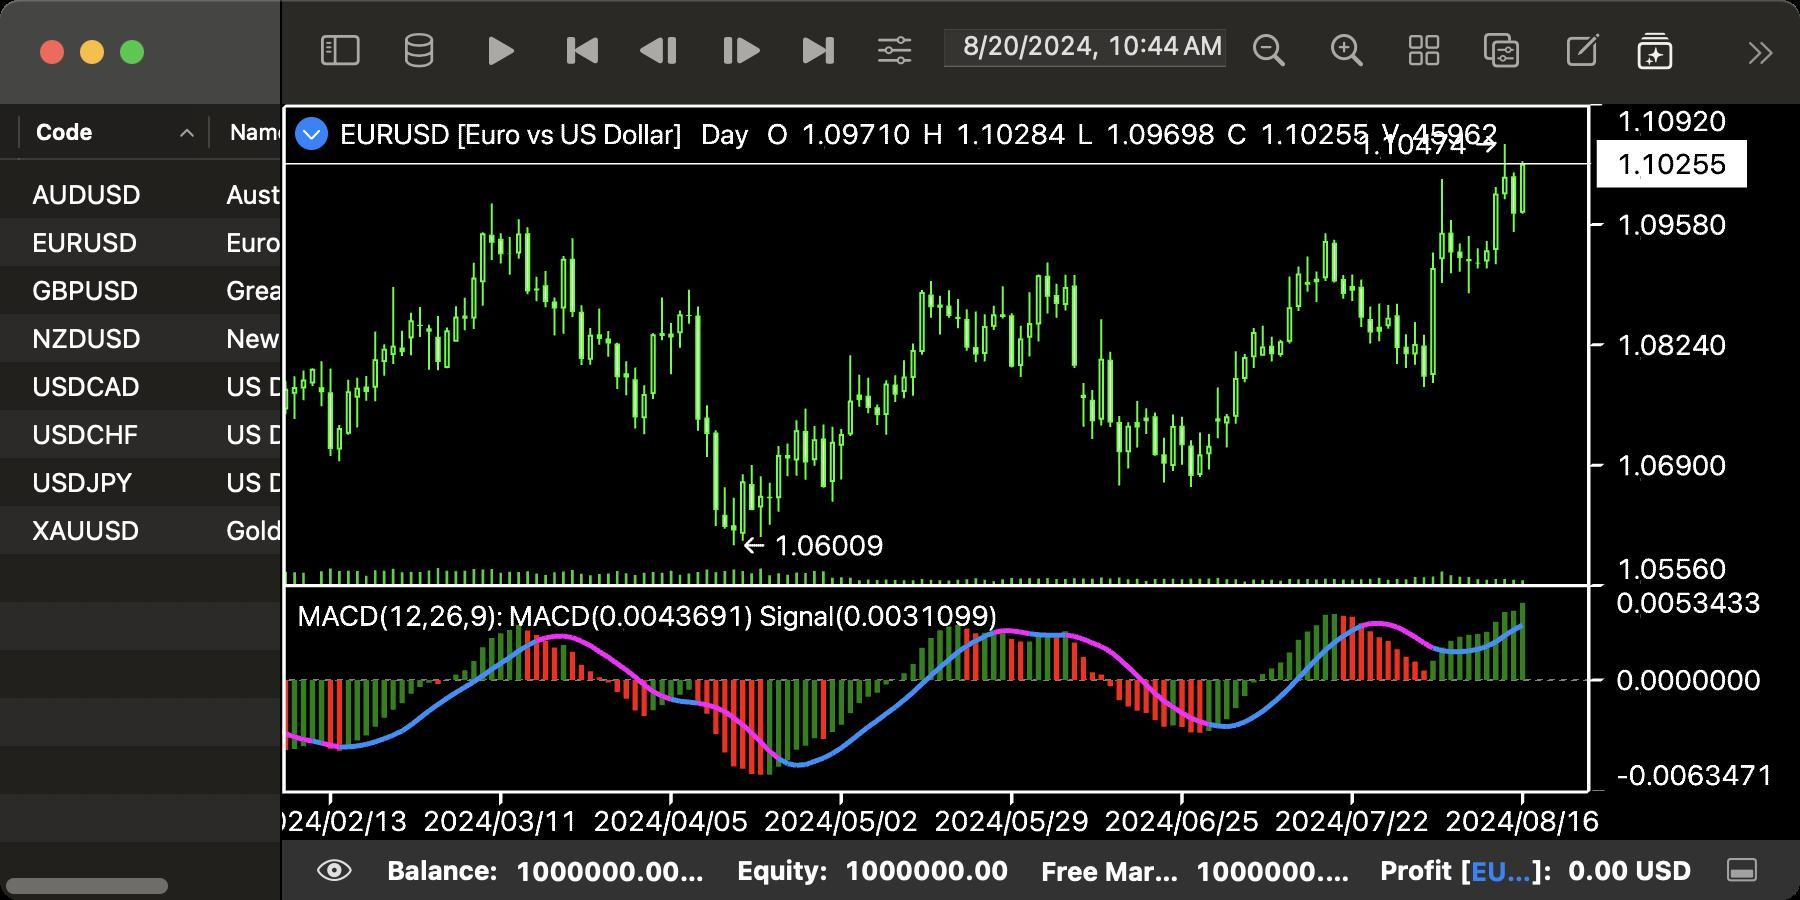
Accessibility tree:
{"name": "EURUSD", "role": "AXWindow", "description": null, "role_description": "standard window", "value": null, "position": "414.00;310.00", "size": "900;450", "children": [{"name": null, "role": "AXGroup", "description": null, "role_description": "group", "value": null, "position": "0.00;0.00", "size": "900;450", "children": [{"name": null, "role": "AXSplitGroup", "description": null, "role_description": "split group", "value": null, "position": "0.00;0.00", "size": "900;450", "children": [{"name": null, "role": "AXGroup", "description": null, "role_description": "group", "value": null, "position": "0.00;0.00", "size": "140;450", "children": [{"name": null, "role": "AXScrollArea", "description": null, "role_description": "scroll area", "value": null, "position": "0.00;52.00", "size": "140;398", "children": [{"name": null, "role": "AXOutline", "description": null, "role_description": "outline", "value": null, "position": "0.00;52.00", "size": "140;398", "children": [{"name": null, "role": "AXRow", "description": null, "role_description": "outline row", "value": null, "position": "0.00;85.00", "size": "229;24", "children": [{"name": null, "role": "AXCell", "description": null, "role_description": "cell", "value": null, "position": "16.00;85.00", "size": "80;24", "children": [{"name": null, "role": "AXGroup", "description": null, "role_description": "group", "value": null, "position": "16.00;85.00", "size": "80;24", "children": [{"name": null, "role": "AXStaticText", "description": null, "role_description": "text", "value": "AUDUSD", "position": "16.00;89.00", "size": "80;16", "children": []}]}]}, {"name": null, "role": "AXCell", "description": null, "role_description": "cell", "value": null, "position": "113.00;85.00", "size": "100;24", "children": [{"name": null, "role": "AXGroup", "description": null, "role_description": "group", "value": null, "position": "113.00;85.00", "size": "100;24", "children": [{"name": null, "role": "AXStaticText", "description": null, "role_description": "text", "value": "Australian Dollar vs US Dollar", "position": "113.00;89.00", "size": "100;16", "children": []}]}]}]}, {"name": null, "role": "AXRow", "description": null, "role_description": "outline row", "value": null, "position": "0.00;109.00", "size": "229;24", "children": [{"name": null, "role": "AXCell", "description": null, "role_description": "cell", "value": null, "position": "16.00;109.00", "size": "80;24", "children": [{"name": null, "role": "AXGroup", "description": null, "role_description": "group", "value": null, "position": "16.00;109.00", "size": "80;24", "children": [{"name": null, "role": "AXStaticText", "description": null, "role_description": "text", "value": "EURUSD", "position": "16.00;113.00", "size": "80;16", "children": []}]}]}, {"name": null, "role": "AXCell", "description": null, "role_description": "cell", "value": null, "position": "113.00;109.00", "size": "100;24", "children": [{"name": null, "role": "AXGroup", "description": null, "role_description": "group", "value": null, "position": "113.00;109.00", "size": "100;24", "children": [{"name": null, "role": "AXStaticText", "description": null, "role_description": "text", "value": "Euro vs US Dollar", "position": "113.00;113.00", "size": "100;16", "children": []}]}]}]}, {"name": null, "role": "AXRow", "description": null, "role_description": "outline row", "value": null, "position": "0.00;133.00", "size": "229;24", "children": [{"name": null, "role": "AXCell", "description": null, "role_description": "cell", "value": null, "position": "16.00;133.00", "size": "80;24", "children": [{"name": null, "role": "AXGroup", "description": null, "role_description": "group", "value": null, "position": "16.00;133.00", "size": "80;24", "children": [{"name": null, "role": "AXStaticText", "description": null, "role_description": "text", "value": "GBPUSD", "position": "16.00;137.00", "size": "80;16", "children": []}]}]}, {"name": null, "role": "AXCell", "description": null, "role_description": "cell", "value": null, "position": "113.00;133.00", "size": "100;24", "children": [{"name": null, "role": "AXGroup", "description": null, "role_description": "group", "value": null, "position": "113.00;133.00", "size": "100;24", "children": [{"name": null, "role": "AXStaticText", "description": null, "role_description": "text", "value": "Great Britain Pound vs US Dollar", "position": "113.00;137.00", "size": "100;16", "children": []}]}]}]}, {"name": null, "role": "AXRow", "description": null, "role_description": "outline row", "value": null, "position": "0.00;157.00", "size": "229;24", "children": [{"name": null, "role": "AXCell", "description": null, "role_description": "cell", "value": null, "position": "16.00;157.00", "size": "80;24", "children": [{"name": null, "role": "AXGroup", "description": null, "role_description": "group", "value": null, "position": "16.00;157.00", "size": "80;24", "children": [{"name": null, "role": "AXStaticText", "description": null, "role_description": "text", "value": "NZDUSD", "position": "16.00;161.00", "size": "80;16", "children": []}]}]}, {"name": null, "role": "AXCell", "description": null, "role_description": "cell", "value": null, "position": "113.00;157.00", "size": "100;24", "children": [{"name": null, "role": "AXGroup", "description": null, "role_description": "group", "value": null, "position": "113.00;157.00", "size": "100;24", "children": [{"name": null, "role": "AXStaticText", "description": null, "role_description": "text", "value": "New Zealand Dollar vs US Dollar", "position": "113.00;161.00", "size": "100;16", "children": []}]}]}]}, {"name": null, "role": "AXRow", "description": null, "role_description": "outline row", "value": null, "position": "0.00;181.00", "size": "229;24", "children": [{"name": null, "role": "AXCell", "description": null, "role_description": "cell", "value": null, "position": "16.00;181.00", "size": "80;24", "children": [{"name": null, "role": "AXGroup", "description": null, "role_description": "group", "value": null, "position": "16.00;181.00", "size": "80;24", "children": [{"name": null, "role": "AXStaticText", "description": null, "role_description": "text", "value": "USDCAD", "position": "16.00;185.00", "size": "80;16", "children": []}]}]}, {"name": null, "role": "AXCell", "description": null, "role_description": "cell", "value": null, "position": "113.00;181.00", "size": "100;24", "children": [{"name": null, "role": "AXGroup", "description": null, "role_description": "group", "value": null, "position": "113.00;181.00", "size": "100;24", "children": [{"name": null, "role": "AXStaticText", "description": null, "role_description": "text", "value": "US Dollar vs Canadian Dollar", "position": "113.00;185.00", "size": "100;16", "children": []}]}]}]}, {"name": null, "role": "AXRow", "description": null, "role_description": "outline row", "value": null, "position": "0.00;205.00", "size": "229;24", "children": [{"name": null, "role": "AXCell", "description": null, "role_description": "cell", "value": null, "position": "16.00;205.00", "size": "80;24", "children": [{"name": null, "role": "AXGroup", "description": null, "role_description": "group", "value": null, "position": "16.00;205.00", "size": "80;24", "children": [{"name": null, "role": "AXStaticText", "description": null, "role_description": "text", "value": "USDCHF", "position": "16.00;209.00", "size": "80;16", "children": []}]}]}, {"name": null, "role": "AXCell", "description": null, "role_description": "cell", "value": null, "position": "113.00;205.00", "size": "100;24", "children": [{"name": null, "role": "AXGroup", "description": null, "role_description": "group", "value": null, "position": "113.00;205.00", "size": "100;24", "children": [{"name": null, "role": "AXStaticText", "description": null, "role_description": "text", "value": "US Dollar vs Swiss Franc", "position": "113.00;209.00", "size": "100;16", "children": []}]}]}]}, {"name": null, "role": "AXRow", "description": null, "role_description": "outline row", "value": null, "position": "0.00;229.00", "size": "229;24", "children": [{"name": null, "role": "AXCell", "description": null, "role_description": "cell", "value": null, "position": "16.00;229.00", "size": "80;24", "children": [{"name": null, "role": "AXGroup", "description": null, "role_description": "group", "value": null, "position": "16.00;229.00", "size": "80;24", "children": [{"name": null, "role": "AXStaticText", "description": null, "role_description": "text", "value": "USDJPY", "position": "16.00;233.00", "size": "80;16", "children": []}]}]}, {"name": null, "role": "AXCell", "description": null, "role_description": "cell", "value": null, "position": "113.00;229.00", "size": "100;24", "children": [{"name": null, "role": "AXGroup", "description": null, "role_description": "group", "value": null, "position": "113.00;229.00", "size": "100;24", "children": [{"name": null, "role": "AXStaticText", "description": null, "role_description": "text", "value": "US Dollar vs Japanese Yen", "position": "113.00;233.00", "size": "100;16", "children": []}]}]}]}, {"name": null, "role": "AXRow", "description": null, "role_description": "outline row", "value": null, "position": "0.00;253.00", "size": "229;24", "children": [{"name": null, "role": "AXCell", "description": null, "role_description": "cell", "value": null, "position": "16.00;253.00", "size": "80;24", "children": [{"name": null, "role": "AXGroup", "description": null, "role_description": "group", "value": null, "position": "16.00;253.00", "size": "80;24", "children": [{"name": null, "role": "AXStaticText", "description": null, "role_description": "text", "value": "XAUUSD", "position": "16.00;257.00", "size": "80;16", "children": []}]}]}, {"name": null, "role": "AXCell", "description": null, "role_description": "cell", "value": null, "position": "113.00;253.00", "size": "100;24", "children": [{"name": null, "role": "AXGroup", "description": null, "role_description": "group", "value": null, "position": "113.00;253.00", "size": "100;24", "children": [{"name": null, "role": "AXStaticText", "description": null, "role_description": "text", "value": "Gold (Spot)", "position": "113.00;257.00", "size": "100;16", "children": []}]}]}]}, {"name": null, "role": "AXColumn", "description": null, "role_description": "column", "value": null, "position": "10.00;80.00", "size": "95;355", "children": []}, {"name": null, "role": "AXColumn", "description": null, "role_description": "column", "value": null, "position": "105.00;80.00", "size": "114;355", "children": []}, {"name": null, "role": "AXGroup", "description": null, "role_description": "group", "value": null, "position": "0.00;52.00", "size": "229;28", "children": [{"name": "Code", "role": "AXButton", "description": null, "role_description": "sort button", "value": null, "position": "10.00;52.00", "size": "95;28", "children": []}, {"name": "Name", "role": "AXButton", "description": null, "role_description": "sort button", "value": null, "position": "105.00;52.00", "size": "114;28", "children": []}]}]}, {"name": null, "role": "AXScrollBar", "description": null, "role_description": "scroll bar", "value": 0.0, "position": "0.00;435.00", "size": "140;15", "children": [{"name": null, "role": "AXValueIndicator", "description": null, "role_description": "value indicator", "value": 0.0, "position": "2.00;435.00", "size": "83;15", "children": []}, {"name": null, "role": "AXButton", "description": null, "role_description": "increment arrow button", "value": null, "position": "0.00;435.00", "size": "0;0", "children": []}, {"name": null, "role": "AXButton", "description": null, "role_description": "decrement arrow button", "value": null, "position": "0.00;435.00", "size": "0;0", "children": []}, {"name": null, "role": "AXButton", "description": null, "role_description": "increment page button", "value": null, "position": "85.50;435.00", "size": "54;15", "children": []}, {"name": null, "role": "AXButton", "description": null, "role_description": "decrement page button", "value": null, "position": "0.00;435.00", "size": "2;15", "children": []}]}]}]}, {"name": null, "role": "AXSplitter", "description": null, "role_description": "splitter", "value": 140.0, "position": "140.00;52.00", "size": "1;398", "children": []}, {"name": null, "role": "AXGroup", "description": null, "role_description": "group", "value": null, "position": "141.00;0.00", "size": "759;450", "children": [{"name": "", "role": "AXButton", "description": "A multiply symbol inside a filled circle.", "role_description": "button", "value": null, "position": "146.00;51.00", "size": "20;31", "children": []}, {"name": null, "role": "AXButton", "description": "Show", "role_description": "button", "value": null, "position": "158.50;429.50", "size": "18;11", "children": []}, {"name": null, "role": "AXStaticText", "description": null, "role_description": "text", "value": "Balance:", "position": "193.50;427.00", "size": "56;16", "children": []}, {"name": null, "role": "AXStaticText", "description": null, "role_description": "text", "value": "1000000.00 USD", "position": "257.50;427.25", "size": "95;16", "children": []}, {"name": null, "role": "AXStaticText", "description": null, "role_description": "text", "value": "Equity:", "position": "368.50;427.00", "size": "46;16", "children": []}, {"name": null, "role": "AXStaticText", "description": null, "role_description": "text", "value": "1000000.00", "position": "422.00;427.00", "size": "82;16", "children": []}, {"name": null, "role": "AXStaticText", "description": null, "role_description": "text", "value": "Free Margin:", "position": "520.50;427.25", "size": "69;16", "children": []}, {"name": null, "role": "AXStaticText", "description": null, "role_description": "text", "value": "1000000.00", "position": "597.50;427.25", "size": "78;16", "children": []}, {"name": null, "role": "AXStaticText", "description": null, "role_description": "text", "value": "Profit", "position": "690.00;427.00", "size": "36;16", "children": []}, {"name": null, "role": "AXStaticText", "description": null, "role_description": "text", "value": " [", "position": "726.50;427.00", "size": "9;16", "children": []}, {"name": null, "role": "AXStaticText", "description": null, "role_description": "text", "value": "EURUSD", "position": "735.50;427.25", "size": "30;16", "children": []}, {"name": null, "role": "AXStaticText", "description": null, "role_description": "text", "value": "]", "position": "766.00;427.00", "size": "6;16", "children": []}, {"name": null, "role": "AXStaticText", "description": null, "role_description": "text", "value": ":", "position": "771.50;427.00", "size": "4;16", "children": []}, {"name": null, "role": "AXStaticText", "description": null, "role_description": "text", "value": "0.00 USD", "position": "784.00;427.00", "size": "62;16", "children": []}, {"name": null, "role": "AXButton", "description": "rectangle.bottomhalf.inset.filled", "role_description": "button", "value": null, "position": "863.50;429.00", "size": "15;12", "children": []}]}]}]}, {"name": null, "role": "AXToolbar", "description": null, "role_description": "toolbar", "value": null, "position": "0.00;0.00", "size": "900;52", "children": [{"name": null, "role": "AXButton", "description": "Sidebar", "role_description": "button", "value": null, "position": "149.00;0.00", "size": "42;52", "children": [{"name": null, "role": "AXButton", "description": "Sidebar", "role_description": "button", "value": null, "position": "158.50;14.00", "size": "24;18", "children": []}]}, {"name": null, "role": "AXButton", "description": "Data center", "role_description": "button", "value": null, "position": "191.00;0.00", "size": "37;52", "children": [{"name": null, "role": "AXButton", "description": "Data center", "role_description": "button", "value": null, "position": "200.50;14.00", "size": "18;20", "children": []}]}, {"name": null, "role": "AXGroup", "description": null, "role_description": "group", "value": null, "position": "228.00;0.00", "size": "44;52", "children": [{"name": "", "role": "AXCheckBox", "description": "play", "role_description": "toggle button", "value": 0, "position": "232.00;12.00", "size": "36;28", "children": []}]}, {"name": null, "role": "AXButton", "description": "Backward to Begin", "role_description": "button", "value": null, "position": "272.00;0.00", "size": "38;52", "children": [{"name": null, "role": "AXButton", "description": "Backward to Begin", "role_description": "button", "value": null, "position": "281.50;14.00", "size": "20;16", "children": []}]}, {"name": null, "role": "AXButton", "description": "Backward", "role_description": "button", "value": null, "position": "310.00;0.00", "size": "40;52", "children": [{"name": null, "role": "AXButton", "description": "Backward", "role_description": "button", "value": null, "position": "319.00;14.00", "size": "22;16", "children": []}]}, {"name": null, "role": "AXButton", "description": "Forward", "role_description": "button", "value": null, "position": "350.00;0.00", "size": "40;52", "children": [{"name": null, "role": "AXButton", "description": "Forward", "role_description": "button", "value": null, "position": "359.00;14.00", "size": "22;16", "children": []}]}, {"name": null, "role": "AXButton", "description": "Forward to End", "role_description": "button", "value": null, "position": "390.00;0.00", "size": "38;52", "children": [{"name": null, "role": "AXButton", "description": "Forward to End", "role_description": "button", "value": null, "position": "399.50;14.00", "size": "20;16", "children": []}]}, {"name": null, "role": "AXButton", "description": "Play Settings", "role_description": "button", "value": null, "position": "428.00;0.00", "size": "39;52", "children": [{"name": null, "role": "AXButton", "description": "Play Settings", "role_description": "button", "value": null, "position": "437.00;14.00", "size": "21;18", "children": []}]}, {"name": null, "role": "AXGroup", "description": null, "role_description": "group", "value": null, "position": "467.00;0.00", "size": "148;52", "children": [{"name": null, "role": "AXDateTimeArea", "description": null, "role_description": "date time area", "value": "2024-08-20 10:44:12 +0000", "position": "471.00;17.50", "size": "140;17", "children": [{"name": null, "role": "AXIncrementor", "description": null, "role_description": "stepper", "value": 0.5, "position": "614.00;24.00", "size": "0;0", "children": [{"name": null, "role": "AXButton", "description": null, "role_description": "increment arrow button", "value": null, "position": "614.00;24.00", "size": "0;0", "children": []}, {"name": null, "role": "AXButton", "description": null, "role_description": "decrement arrow button", "value": null, "position": "614.00;24.00", "size": "0;0", "children": []}]}]}]}, {"name": null, "role": "AXButton", "description": "Zoom out", "role_description": "button", "value": null, "position": "615.00;0.00", "size": "39;52", "children": [{"name": null, "role": "AXButton", "description": "Zoom out", "role_description": "button", "value": null, "position": "624.50;14.00", "size": "20;20", "children": []}]}, {"name": null, "role": "AXButton", "description": "Zoom in", "role_description": "button", "value": null, "position": "654.00;0.00", "size": "39;52", "children": [{"name": null, "role": "AXButton", "description": "Zoom in", "role_description": "button", "value": null, "position": "663.50;14.00", "size": "20;20", "children": []}]}, {"name": null, "role": "AXButton", "description": "Layout", "role_description": "button", "value": null, "position": "693.00;0.00", "size": "38;52", "children": [{"name": null, "role": "AXButton", "description": "Layout", "role_description": "button", "value": null, "position": "702.50;14.00", "size": "20;18", "children": []}]}, {"name": null, "role": "AXButton", "description": "Trade Order Setting", "role_description": "button", "value": null, "position": "731.00;0.00", "size": "40;52", "children": [{"name": null, "role": "AXButton", "description": "Trade Order Setting", "role_description": "button", "value": null, "position": "740.00;14.00", "size": "22;20", "children": []}]}, {"name": null, "role": "AXButton", "description": "Show/Hide Drawing Toolbar", "role_description": "button", "value": null, "position": "771.00;0.00", "size": "39;52", "children": [{"name": null, "role": "AXButton", "description": "Show/Hide Drawing Toolbar", "role_description": "button", "value": null, "position": "780.50;14.00", "size": "20;20", "children": []}]}, {"name": null, "role": "AXGroup", "description": null, "role_description": "group", "value": null, "position": "810.00;0.00", "size": "36;52", "children": [{"name": null, "role": "AXStaticText", "description": null, "role_description": "text", "value": "Template", "position": "814.00;14.50", "size": "28;23", "children": []}]}, {"name": null, "role": "AXPopUpButton", "description": "more toolbar items", "role_description": "pop up button", "value": null, "position": "865.00;19.00", "size": "26;14", "children": []}]}, {"name": null, "role": "AXButton", "description": null, "role_description": "close button", "value": null, "position": "19.00;18.00", "size": "14;16", "children": []}, {"name": null, "role": "AXButton", "description": null, "role_description": "full screen button", "value": null, "position": "59.00;18.00", "size": "14;16", "children": [{"name": null, "role": "AXGroup", "description": null, "role_description": "group", "value": null, "position": "59.00;18.00", "size": "14;16", "children": []}]}, {"name": null, "role": "AXButton", "description": null, "role_description": "minimize button", "value": null, "position": "39.00;18.00", "size": "14;16", "children": []}]}